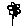
Label: flower